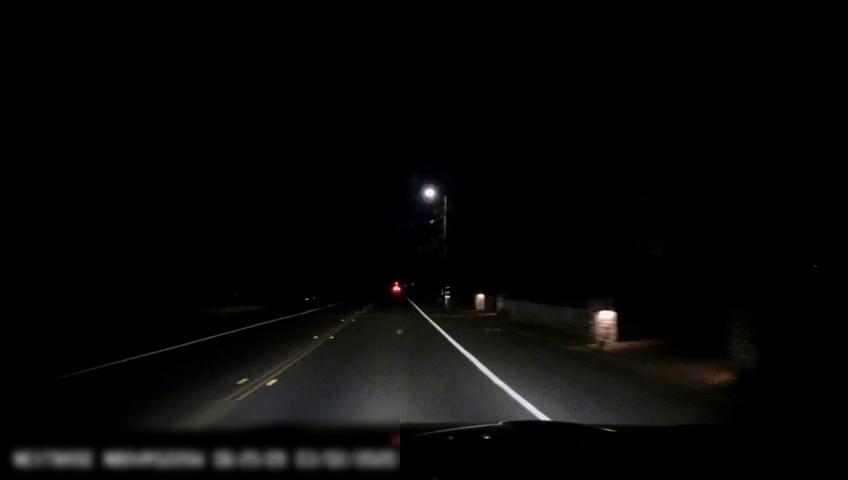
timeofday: Night
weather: Other
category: Drivable Space
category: Vehicles | Car
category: Lanes | Current Lane
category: Lanes | Current Lane
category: Lanes | Alternate Lane
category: Lanes | Alternate Lane